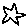
Label: star